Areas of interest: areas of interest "Xin Hua School (Jinsong Campus)"
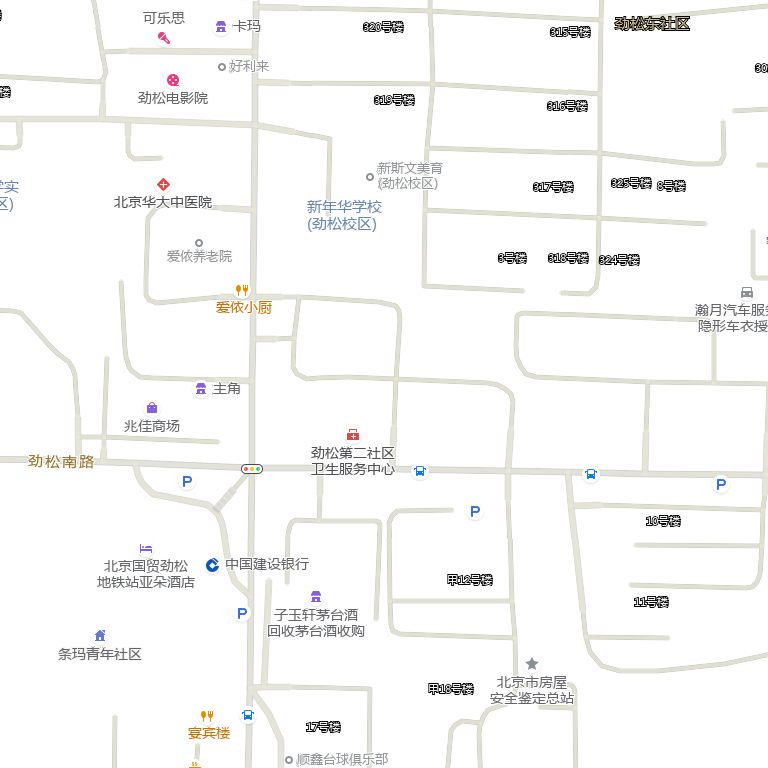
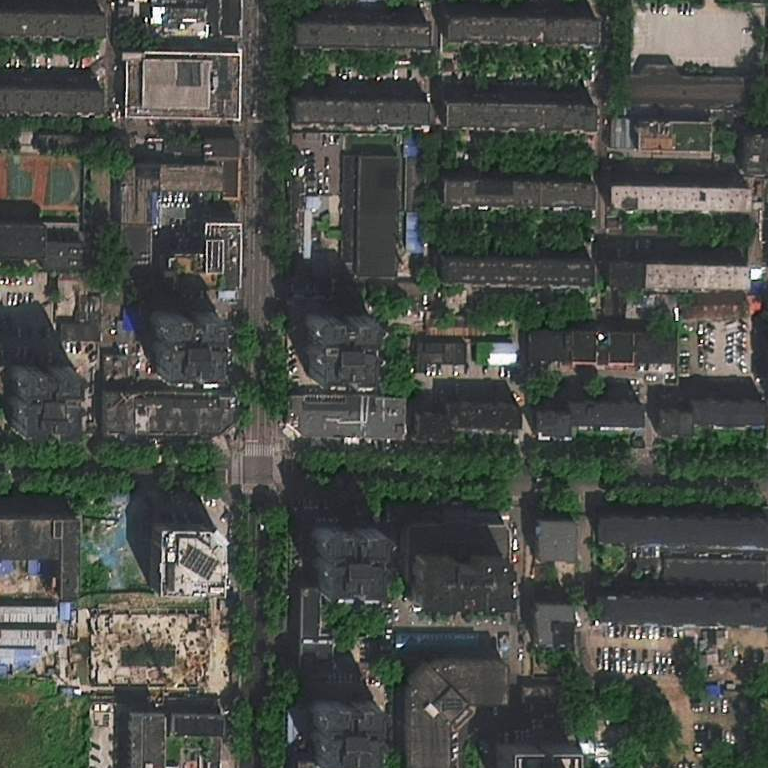